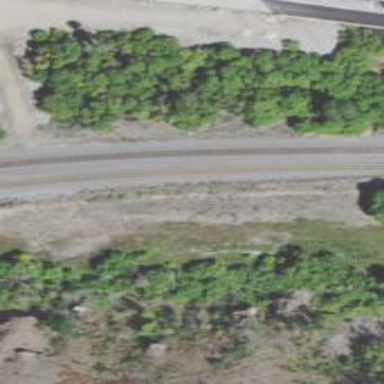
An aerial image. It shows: Two railway tracks with rails.